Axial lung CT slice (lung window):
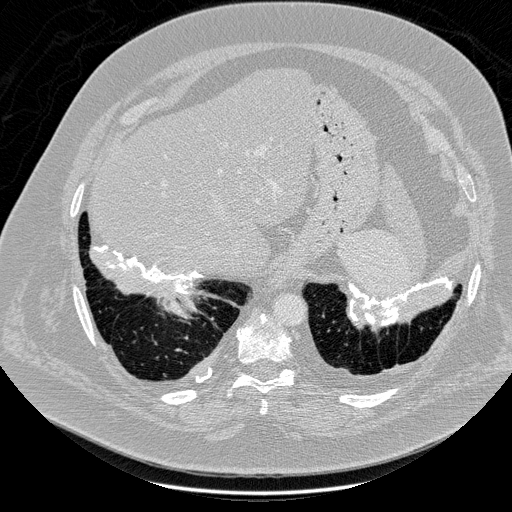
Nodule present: yes
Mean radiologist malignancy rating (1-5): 5